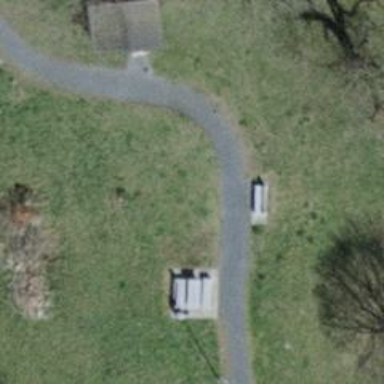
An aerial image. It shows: Bench.